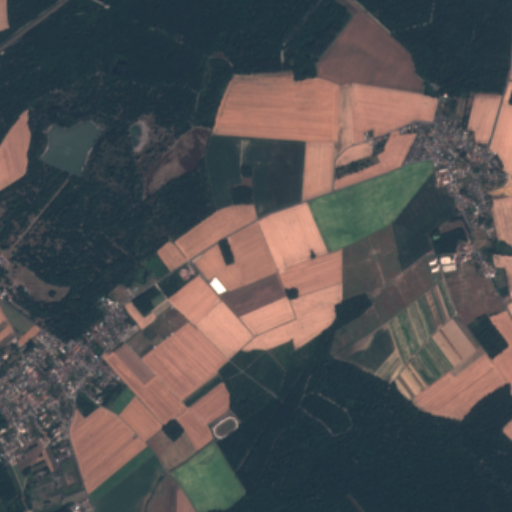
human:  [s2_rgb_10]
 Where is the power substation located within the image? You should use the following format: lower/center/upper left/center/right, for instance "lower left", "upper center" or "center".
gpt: The power substation is located in the upper right of the image.
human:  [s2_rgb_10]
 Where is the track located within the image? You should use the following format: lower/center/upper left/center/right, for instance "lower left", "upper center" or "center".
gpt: The track is located in the lower center of the image.
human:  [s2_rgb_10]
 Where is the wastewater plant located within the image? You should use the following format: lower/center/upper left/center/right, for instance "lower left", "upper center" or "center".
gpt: The wastewater plant is located in the upper right of the image.
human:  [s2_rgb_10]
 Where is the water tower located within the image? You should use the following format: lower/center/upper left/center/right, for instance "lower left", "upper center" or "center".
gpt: The water tower is located in the center right of the image.
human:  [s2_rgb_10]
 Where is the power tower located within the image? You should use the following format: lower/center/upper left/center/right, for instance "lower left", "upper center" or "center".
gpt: There is no power tower in the image.